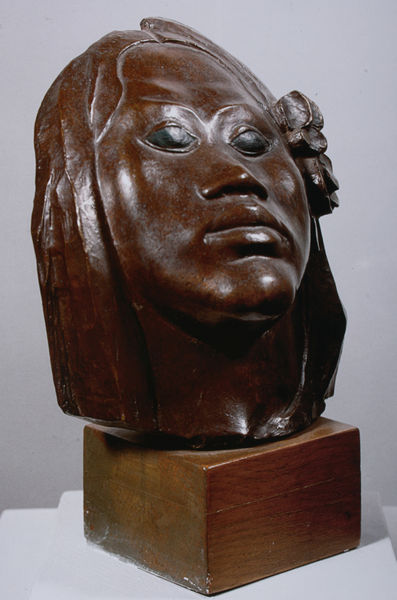
Titel: Maske einer Tahitianerin (Tehura)
Künstler: Paul Gauguin
Standort: Saarbrücken
Institution: Saarland Museum, Stiftung Saarländischer Kulturbesitz
Schlagwörter: dunkel, kopf, schatten, weiß, mädchen, blume, blumen, braun, frau, frisur, grau, haar, hintergrund, holz, licht, mund, nase, schwarz, stirn, blick, blüte, dame, schleife, augen, gesicht, haarschmuck, lang, sockel, stein, bildnis, hals, portrait, porträt, flach, auge, figur, haare, kinn, lippen, locke, mittelscheitel, scheitel, schräg, skulptur, wangen, backen, afrika, modern, nasen, weiblich, bouche, brun, büste, face, glanz, marron, nez, yeux, glänzend, bronze, plastik, podest, poliert, wange, geschlossen, masche, exotisch, geneigt, gauguin, foto, photographie, schwarze, südsee, maske, torso, asien, noir, tete, asiatisch, schnitzerei, photo, china, bürste, maserung, wangenknochen, kehle, quader, untersicht, gaugin, nüstern, backe, sombre, lichtreflex, reflex, breit, femme, kanten, bois, cheveux, fleur, pierres, chevelure, dormir, kubus, hawai, tahiti, sculpture, terre, buste, visage, picasso, mandelförmig, statue, holzpodest, atelieraufnahme, afrikanisch, negroid, skuptur, moderne, noire, art, haiti, indianerin, hloz, ébène, wulstig, negerin, ronde bosse, socle, primitif, hawaii, africain, métal, paul gauguin, cou, breite nase, kopfplastik, exotisme, barrette, menton, afrique, vahiné, nir, maori, tahitienne, ciseau, 20ème, brancusi, braly, branly, dort, lèvres, fermés, paupières, brunt, taillé, autochtone, bois sombre, fleur dans les cheveux, decapiter, tahitie, acacias, aricain, rrau, wulstige